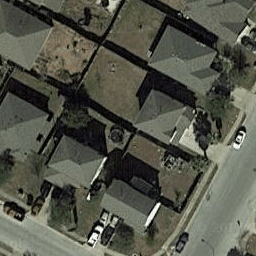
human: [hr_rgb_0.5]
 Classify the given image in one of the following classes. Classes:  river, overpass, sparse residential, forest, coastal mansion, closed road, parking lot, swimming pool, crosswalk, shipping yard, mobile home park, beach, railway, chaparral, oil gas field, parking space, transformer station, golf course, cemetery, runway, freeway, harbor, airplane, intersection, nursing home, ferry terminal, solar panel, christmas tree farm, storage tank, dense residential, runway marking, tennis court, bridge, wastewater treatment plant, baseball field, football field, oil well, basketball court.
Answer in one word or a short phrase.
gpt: dense residential